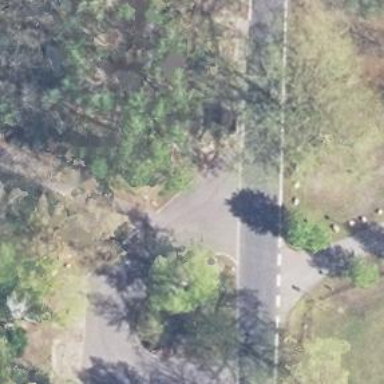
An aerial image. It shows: Emergency access point on the road.